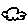
Label: cloud